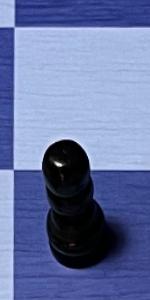
Label: Pawn_Black